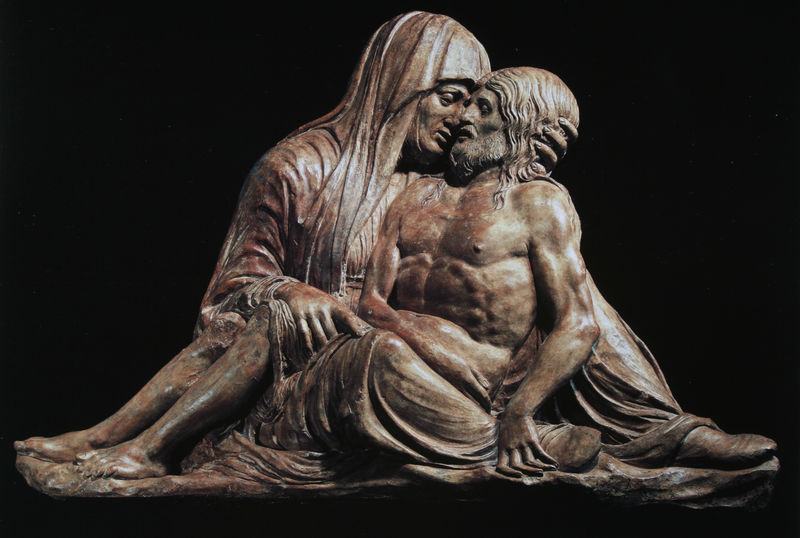
Titel: Pietà
Künstler: Francesco del Valente
Standort: Turin
Institution: Privatsammlung
Schlagwörter: hand, kopf, körper, mann, nackt, umhang, sitzen, braun, brust, finger, frau, frisur, haar, holz, köpfe, marmor, nase, profil, rot, schleier, tuch, bart, gesichter, arm, arme, augen, falten, gesicht, halten, stein, tod, tot, toter, trauer, hände, flach, kirche, boden, gewand, haare, mantel, sitzend, stoff, kind, mutter, locken, skulptur, beine, relief, bein, füße, holzschnitt, kuss, liebe, umarmung, liegen, kopftuch, bildhauerei, faltenwurf, plastik, schoß, brustwarze, liegend, oberkörper, geschlossen, foto, rippen, weinen, barfuß, ende, christus, grab, jesus, jesus christus, kreuzabnahme, leichnam, pieta, sterben, nähe, leid, leiden, muskel, schmerz, maria, madonna, magdalena, beweinung, mutter gottes, holzfigur, liegt, christentum, grablegung, berührung, sohn, auferstehung, tränen, geschnitzt, holzskulptur, grablege, vesper, passion, riemenschneider, hanfd, jesuj, pietas, bronte, führsorge, pita